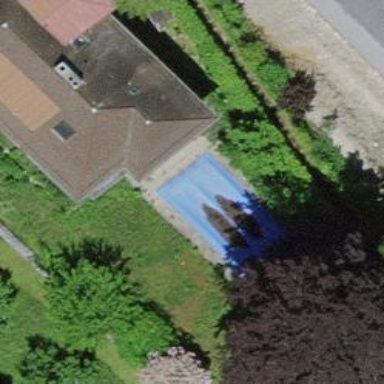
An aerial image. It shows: Swimming pool located in leisure land.